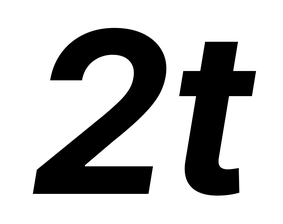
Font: Inter-Italic_Bold_Italic